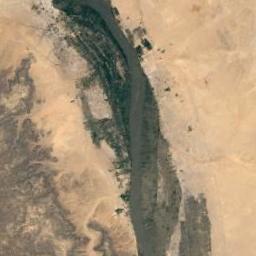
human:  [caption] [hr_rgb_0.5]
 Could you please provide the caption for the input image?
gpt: A crooked cyan river with tan desert on both sides .

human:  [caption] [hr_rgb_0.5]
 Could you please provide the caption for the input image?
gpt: The river is surrounded by trees .

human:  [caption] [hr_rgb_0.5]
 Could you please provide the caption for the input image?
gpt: The river goes through bare land and green grass .

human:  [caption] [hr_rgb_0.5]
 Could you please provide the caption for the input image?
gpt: The yellow river with a floodplain covered with vegetation goes through the wasteland .

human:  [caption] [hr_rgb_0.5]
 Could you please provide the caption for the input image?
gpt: The river is in a yellow desert .